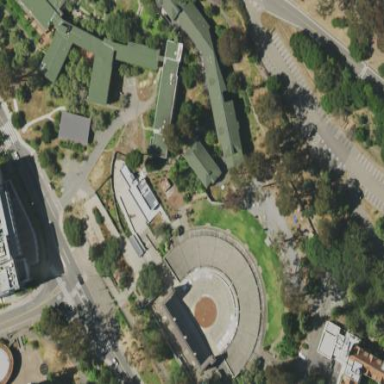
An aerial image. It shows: Theatre building.